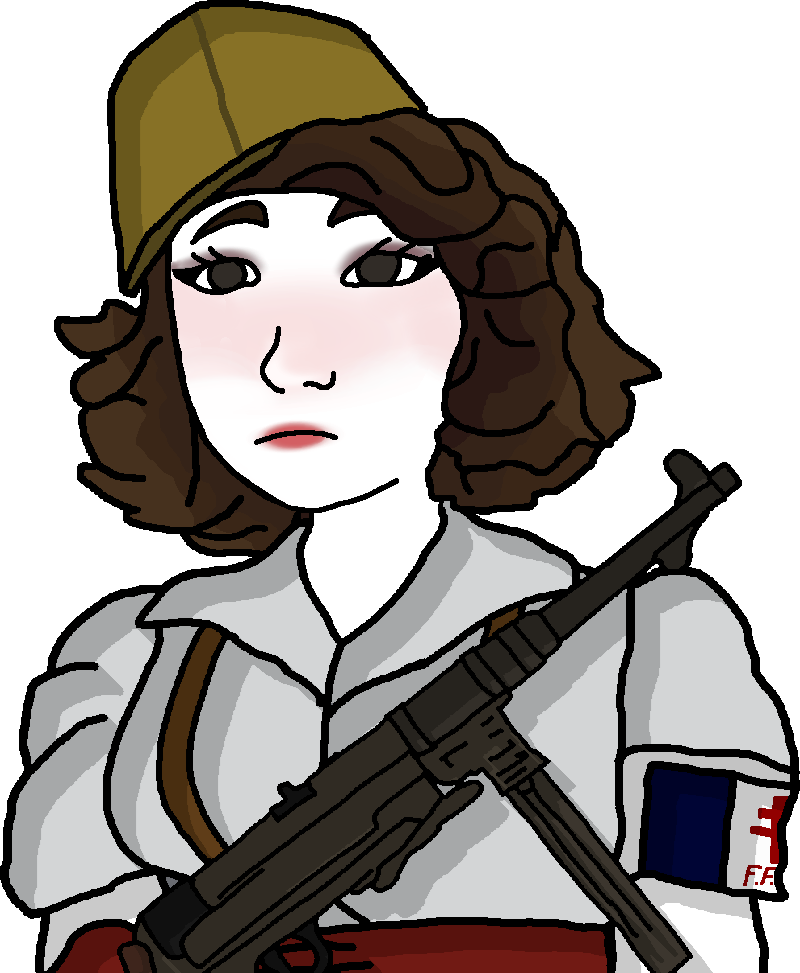
Label: 5_Doomer_Girl